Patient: sex F, age 33
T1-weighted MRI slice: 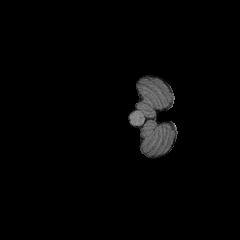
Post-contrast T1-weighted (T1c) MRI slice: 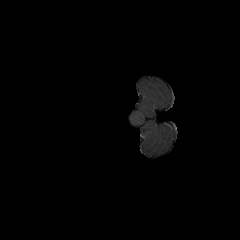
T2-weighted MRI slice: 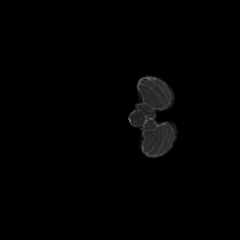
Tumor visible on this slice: no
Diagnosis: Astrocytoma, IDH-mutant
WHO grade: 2